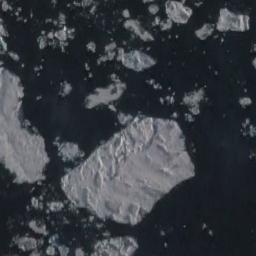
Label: sea_ice